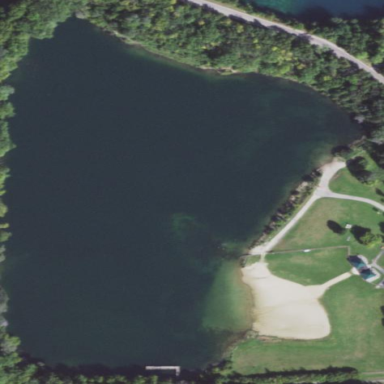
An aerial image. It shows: Beautiful lake surrounded by nature.